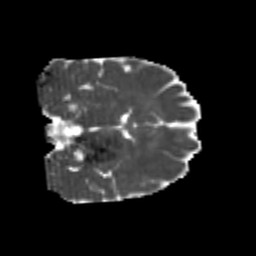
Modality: MD
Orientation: coronal
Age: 22
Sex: female
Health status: healthy
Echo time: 0.074 s